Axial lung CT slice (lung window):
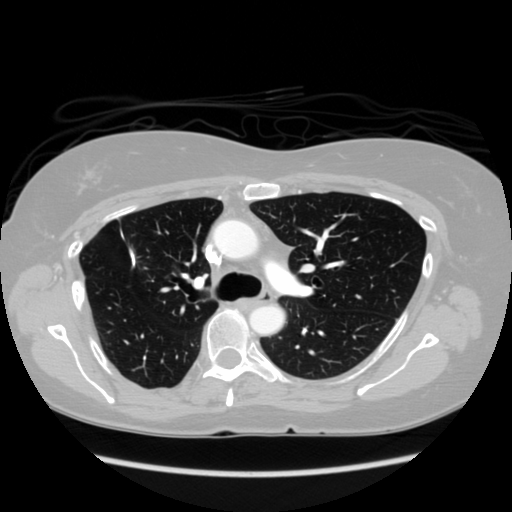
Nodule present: no